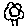
Label: flower